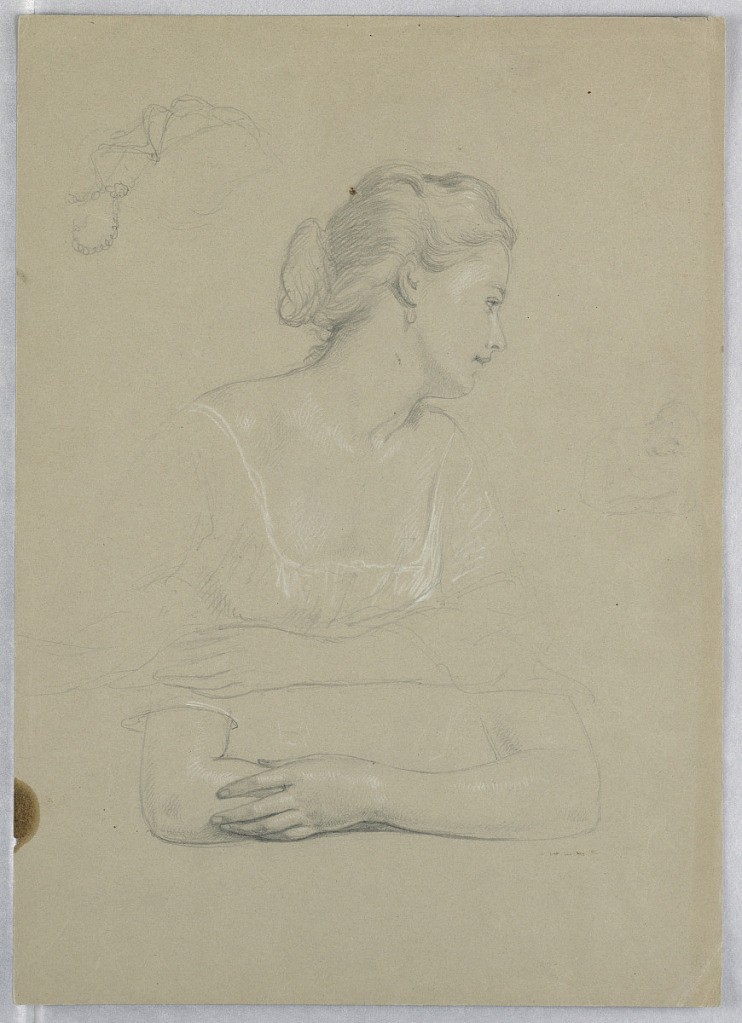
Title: Study for "Martha Washington Reception"
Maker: Daniel Huntington, American, 1816–1906
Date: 1860
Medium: Graphite, White Chalk Support: Gray Wove Paper
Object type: Drawing
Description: Vertical rectangle. Woman with head in right profile, her arms folded. Arms, below; small sketch of pose at right. Verso: horizontal rectangle. Study of arms for same woman.